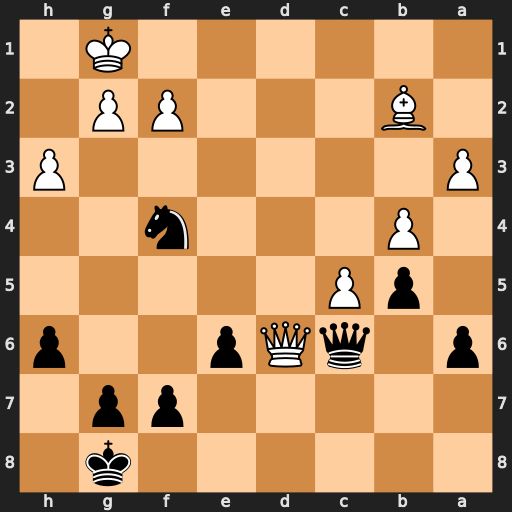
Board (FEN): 6k1/5pp1/p1qQp2p/1pP5/1P3n2/P6P/1B3PP1/6K1
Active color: b
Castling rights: -
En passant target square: -
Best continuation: Qxg2#